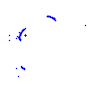
Particle: proton